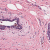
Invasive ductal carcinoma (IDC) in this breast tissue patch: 1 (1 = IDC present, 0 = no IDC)